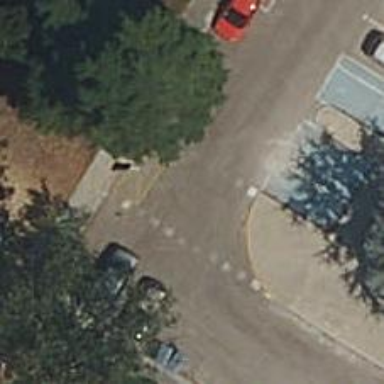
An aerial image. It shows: Footway surfaced with paving stones.